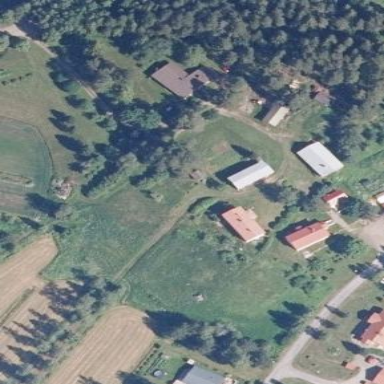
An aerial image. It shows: Farmyard area.